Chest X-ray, AP view. Patient: 56 years old, sex M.
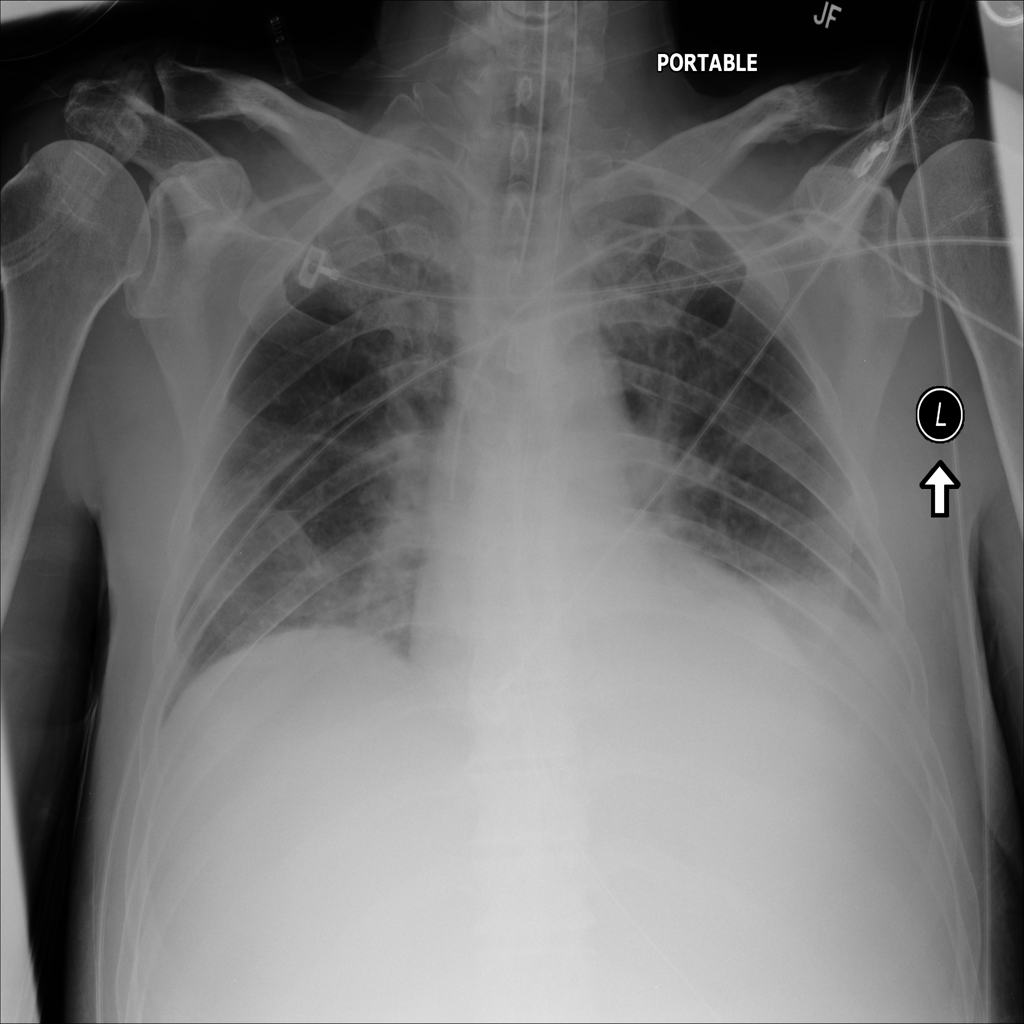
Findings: Atelectasis, Infiltration